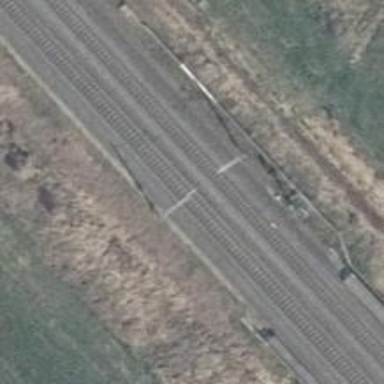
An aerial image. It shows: Milestone along the railway track with catenary mast.